Question: Does anyone out there know where the information for "Status Update History" in the Approval Center is located in the database? In particular I am looking for the Status Flag (unpublished or published) for a given update. I am trying to build a report off of this information and I am hoping someone has found this flag in the database. I am using Project Server 2013.

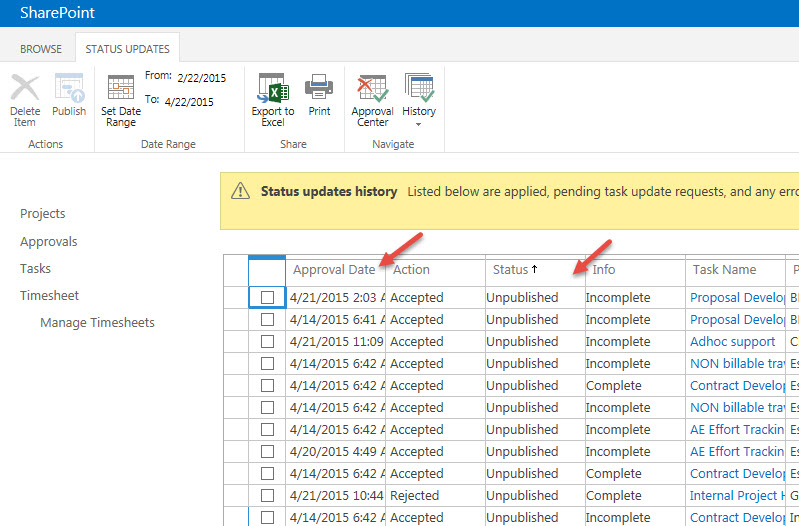
Answer: <URL>
I am still interested in linking the actual hours approved to the query, but so far have been unsuccessful.
'''
Status History related information are available in MSP_ASSIGNMENT_TRANSACTIONS table however Status Flag can be check by comparing WPROJ_LAST_PUB and ASSN_TRANS_SUBMIT_DATE fields.
'''
SQL Query:
SELECT T.ASSN_TRANS_SUBMIT_DATE, P.PROJ_NAME, A.TASK_NAME,
IS_PUBLISHED = CASE WHEN P.WPROJ_LAST_PUB > T.ASSN_TRANS_SUBMIT_DATE THEN 1 ELSE 0 END
FROM PUB.MSP_ASSIGNMENT_TRANSACTIONS T
LEFT OUTER JOIN PUB.MSP_ASSIGNMENTS_SAVED A ON T.ASSN_UID = A.ASSN_UID
LEFT OUTER JOIN PUB.MSP_PROJECTS P ON A.PROJ_UID = P.PROJ_UID